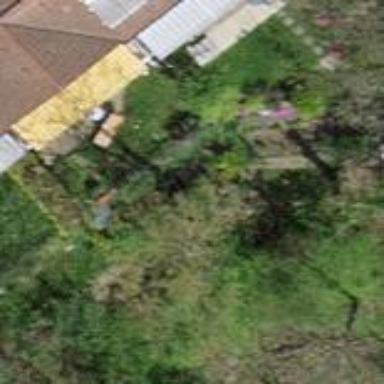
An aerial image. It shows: Garden surrounded by fence.